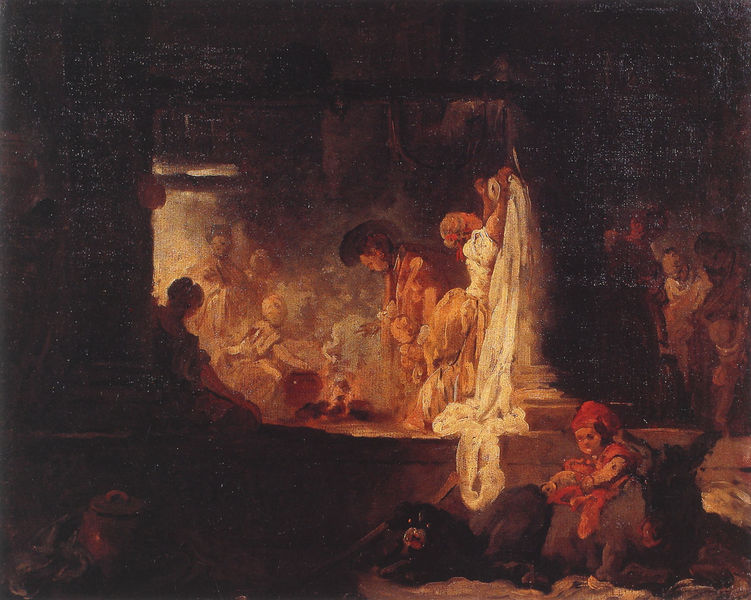
Titel: Die Wäscherinnen oder der Wäscheständer
Künstler: Jean - Honoré Fragonard
Institution: Rouen, Musée des Beaux-Arts
Schlagwörter: dunkel, feuer, gemälde, mann, frauen, menschen, wäsche, frau, licht, männer, schwarz, szene, hund, hunde, rot, gesellschaft, malerei, feier, rembrandt, innenraum, weite, kind, genre, kinder, spanien, düster, genremalerei, dampf, finster, spiel, keller, kontrolle, küche, licht und schatten, niederländer, lichtschein, spanier